This continuous-wavelet-transform scalogram was computed from a bearing vibration snapshot. Based on the visible evidence, which condition applies: normal, inner_race, outer_race, ball?
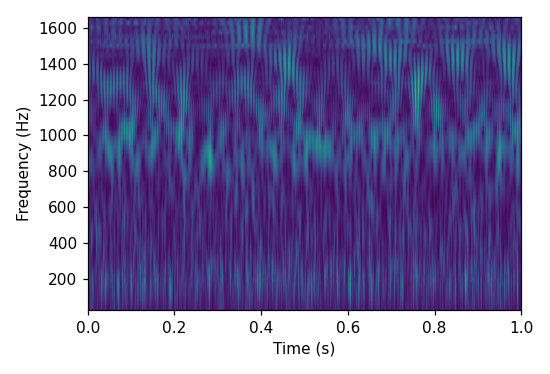
Answer: inner_race